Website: apple
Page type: customer-info-address
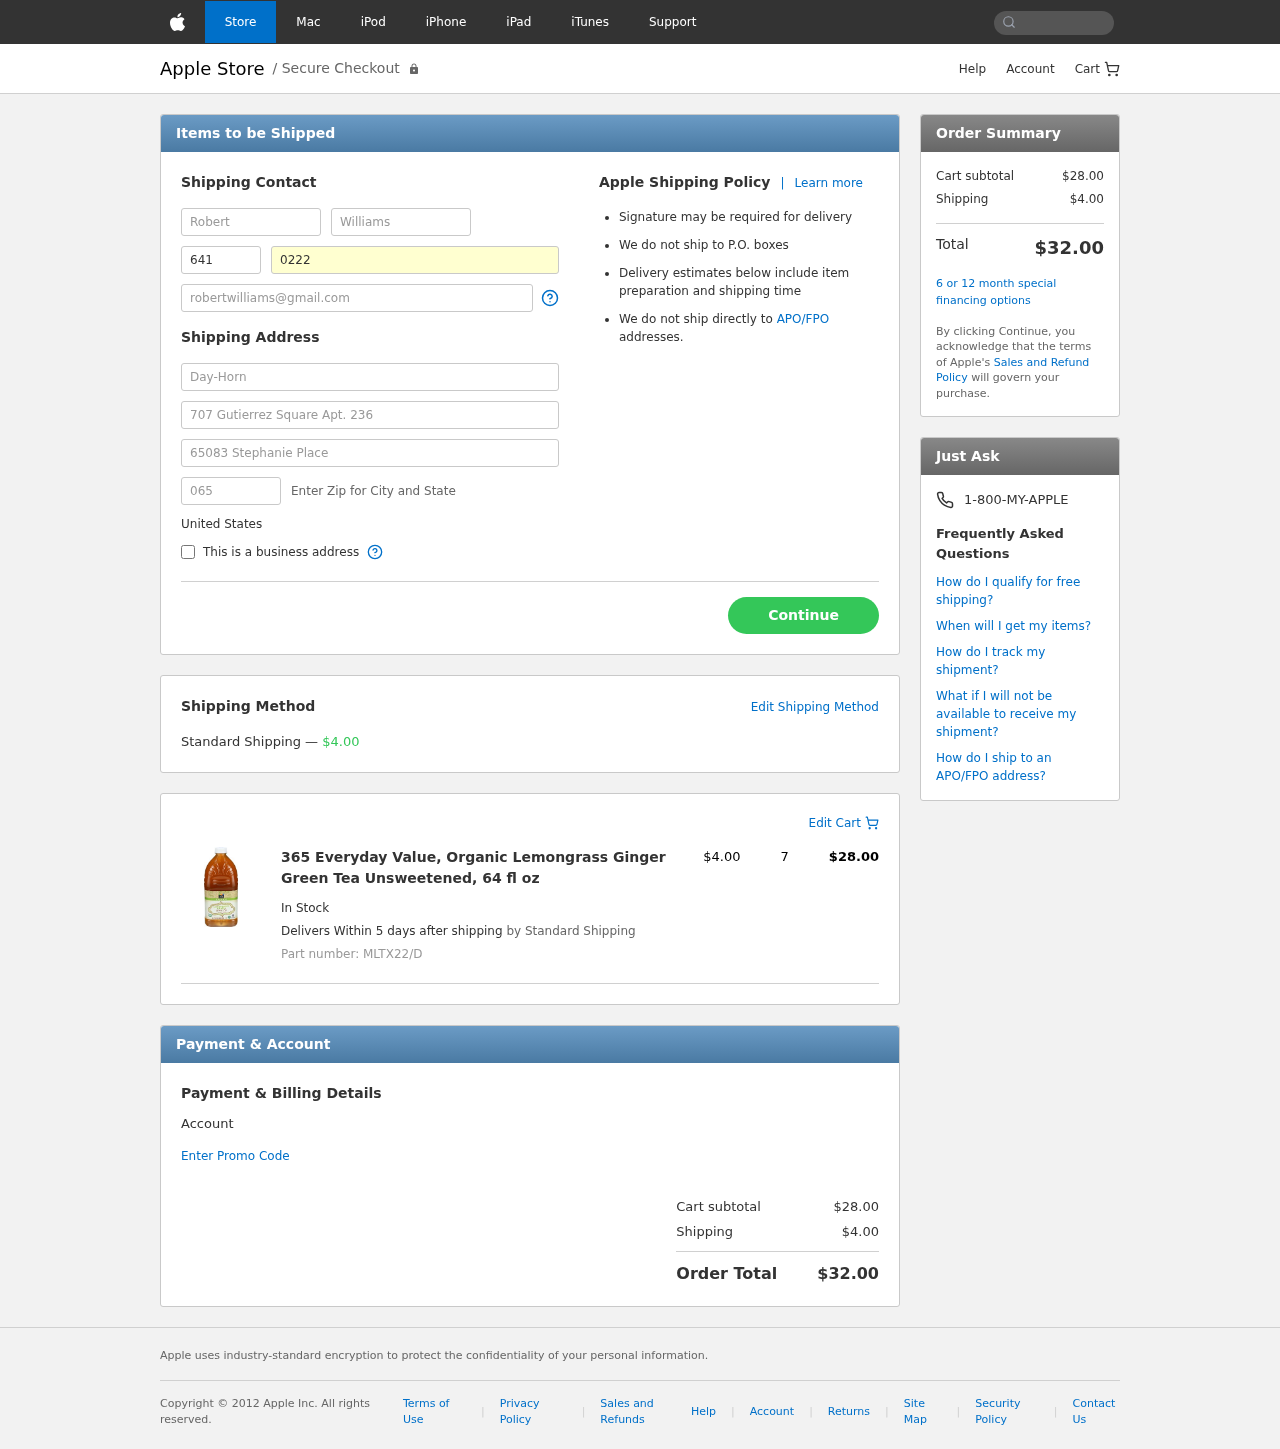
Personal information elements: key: PII_COUNTRY
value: United States
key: PII_FIRSTNAME
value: Robert
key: PII_LASTNAME
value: Williams
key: PII_PHONE_AREA
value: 641
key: PII_PHONE_LINE
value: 0222
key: PII_EMAIL
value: robertwilliams@gmail.com
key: PII_COMPANY
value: Day-Horn
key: PII_STREET
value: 707 Gutierrez Square Apt. 236
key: PII_STREET2
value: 65083 Stephanie Place
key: PII_POSTCODE
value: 06506
Product elements: key: PRODUCT1_NAME
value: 365 Everyday Value, Organic Lemongrass Ginger Green Tea Unsweetened, 64 fl oz
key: PRODUCT1_PRICE
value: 4
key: PRODUCT1_QUANTITY
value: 7
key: PRODUCT1_SKU
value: MLTX22/D
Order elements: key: ORDER_SHIPPING_COST
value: $4.00
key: ORDER_ITEM_TOTAL
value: $28.00
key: ORDER_SUBTOTAL
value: $28.00
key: ORDER_TOTAL
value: $32.00